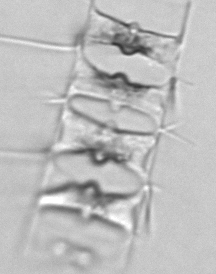
Label: Chaetoceros_didymus